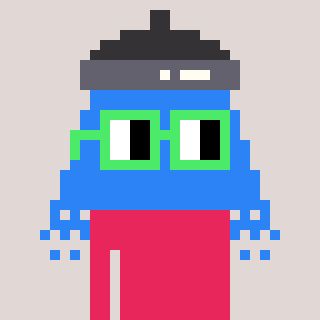
a pixel art character with square light green glasses, a shower-shaped head and a redpinkish-colored body on a warm background